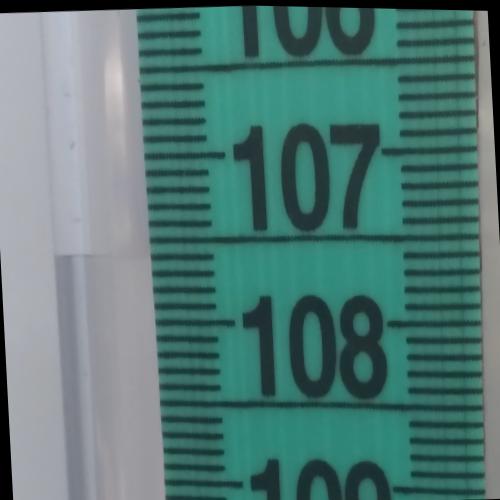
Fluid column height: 107.6 cm